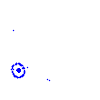
Particle: kaon